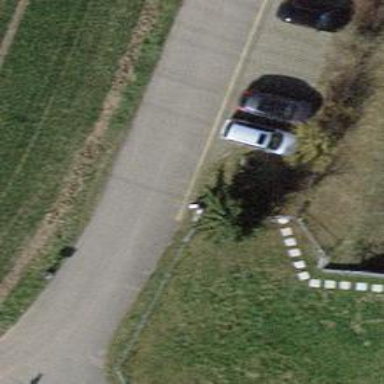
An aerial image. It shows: Brown bench.